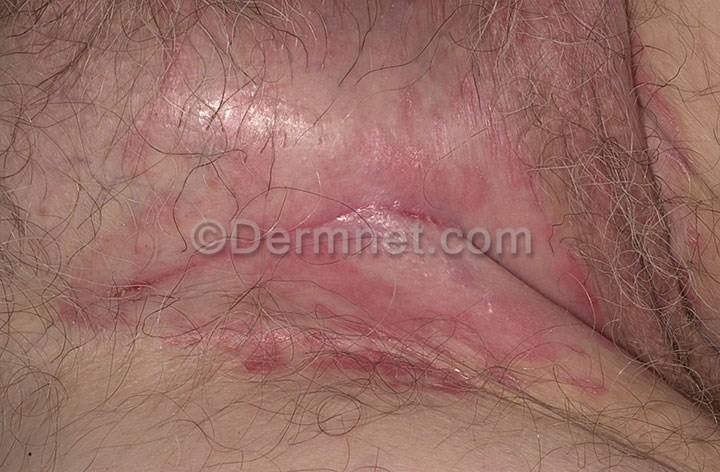
Disease: Psoriasis pictures Lichen Planus and related diseases